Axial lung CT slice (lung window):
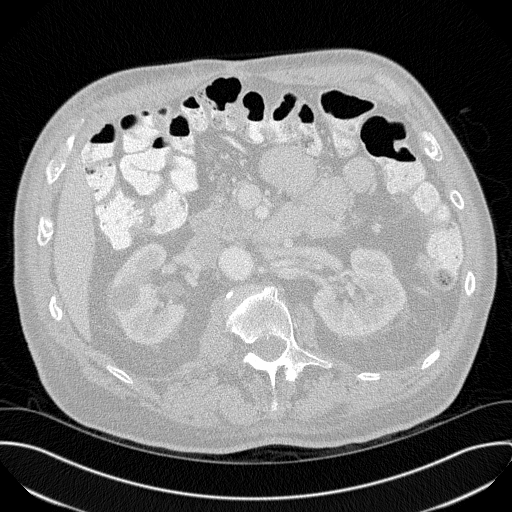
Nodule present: no